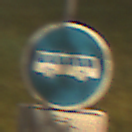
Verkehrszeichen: Busssonderstreifen
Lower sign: EinspurigeFahrzeugeFrei5
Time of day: Night
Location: Outdoor (Suburban)
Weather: PartlyCloudy
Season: NotSpecified
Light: Artificial